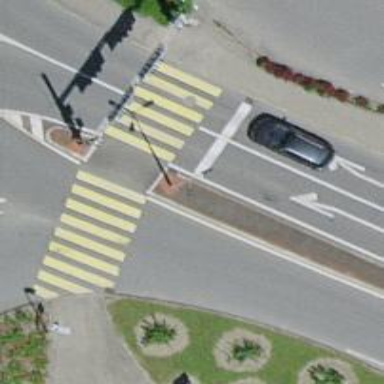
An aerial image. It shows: Marked road crossing.